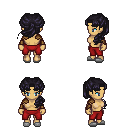
a pixel art fantasy rpg character, female body template, human, tanned skin, leather shoulder armor, red pants, raven princess hairstyle, leather bracers, white slippers, four views (front, back, left, right), 2x2 character sprite sheet, small pixel art, hard edges, no anti-aliasing